Aerial crown-view tile of a tropical tree (Barro Colorado Island, Panama), acquired 20250414:
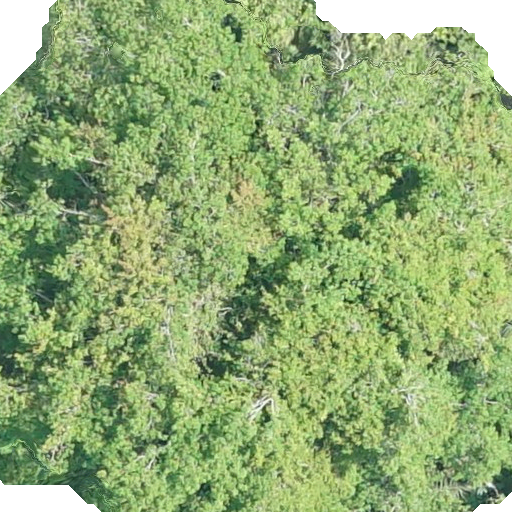
Species: Hura crepitans
GBIF accepted scientific name: Hura crepitans
Crown area: 464.433 m²